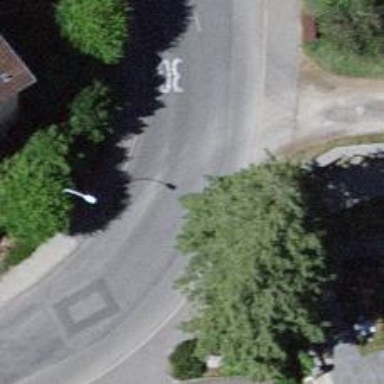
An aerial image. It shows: Residential road with separate sidewalks on both sides.